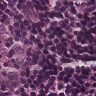
Metastatic tissue present: no